Question: Basically, I have a tableview and when I switch to landscape I want it to set the table view to fullscreen and when I switch it back to portrait, it should revert to default constraints. It works if I remove the breakpoint.
However, when I switch it back from landscape to portrait, it does not return to default. When I switch it back to portrait, I am editing the constraints for it to do what I want. However, I am open to other solutions. Please advise me on what I should do. I added the breakpoint using 'UIViewAlertForUnsatisfiableConstraints' just like this image:

'''
override func viewDidLoad() {
super.viewDidLoad()
parseData(noOfPosts:90)
TableView.delegate = self
TableView.dataSource = self
TableView.tableFooterView = UIView()
let myTop2Constraint:NSLayoutConstraint = TableView.topAnchor.constraint(equalTo: view.topAnchor, constant: 50)
let myBtm2Constraint:NSLayoutConstraint = TableView.bottomAnchor.constraint(equalTo: view.bottomAnchor, constant: 50)
myTop2Constraint.isActive = true
myBtm2Constraint.isActive = true
if(UIDevice.current.orientation.isLandscape){
myTop2Constraint.isActive = false
myBtm2Constraint.isActive = false
}
}
override func willTransition(to newCollection: UITraitCollection, with coordinator: UIViewControllerTransitionCoordinator) {
let myTop2Constraint:NSLayoutConstraint = TableView.topAnchor.constraint(equalTo: view.topAnchor, constant: 50)
let myBtm2Constraint:NSLayoutConstraint = TableView.bottomAnchor.constraint(equalTo: view.bottomAnchor, constant: 50)
let myTopConstraint:NSLayoutConstraint = TableView.topAnchor.constraint(equalTo: view.topAnchor, constant: 0)
let myBtmConstraint:NSLayoutConstraint = TableView.bottomAnchor.constraint(equalTo: view.bottomAnchor, constant: 0)
myTopConstraint.isActive = false
myBtmConstraint.isActive = false
myTop2Constraint.isActive = false
myBtm2Constraint.isActive = false
if(UIDevice.current.orientation.isLandscape){
self.catIsuSemasa.isHidden = true
self.catOthers.isHidden = true
self.catSocial.isHidden = true
self.catPolitics.isHidden = true
if(myTop2Constraint.isActive){
print("error1?")
myTop2Constraint.isActive = false
print("error2?")
myBtm2Constraint.isActive = false
print("error3?")
myTopConstraint.isActive = true
myBtmConstraint.isActive = true
}else{
TableView.removeAllConstraints()
myTopConstraint.isActive = true
myBtmConstraint.isActive = true
}
}else{
self.catIsuSemasa.isHidden = false
self.catOthers.isHidden = false
self.catSocial.isHidden = false
self.catPolitics.isHidden = false
if(myTopConstraint.isActive){
print("error")
myTopConstraint.isActive = false
print("error2")
myBtmConstraint.isActive = false
print("error3")
myTop2Constraint.isActive = true
print("error4")
myBtm2Constraint.isActive = true
print("run?")
}
}
}
extension UIView {
func removeAllConstraints() {
self.removeConstraints(self.constraints)
for view in self.subviews {
view.removeAllConstraints()
}
}
}
'''
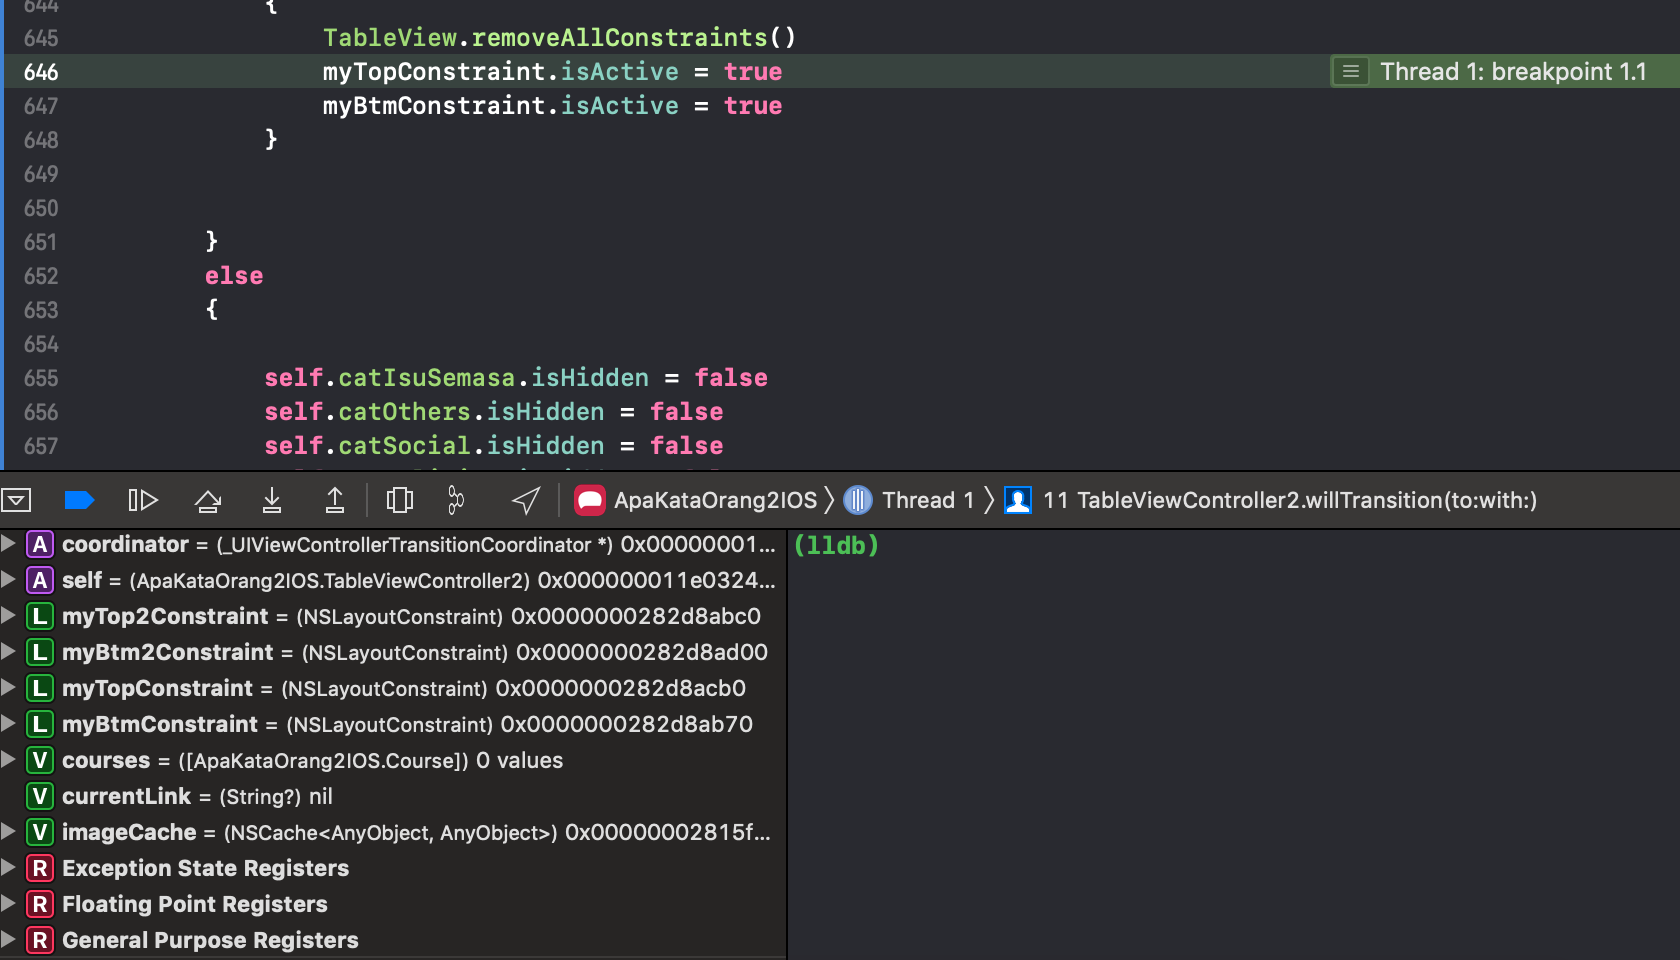
Answer: App support landscape and portrait then we do not required set constrain programatically we can achieve same thing by using storyboard's size class (vary for traits). By using size class we can create adaptive layout design. we can set different constrain for landscape and portrait app.
Please check below tutorial link :
<URL>